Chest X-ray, AP view. Patient: 57 years old, sex M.
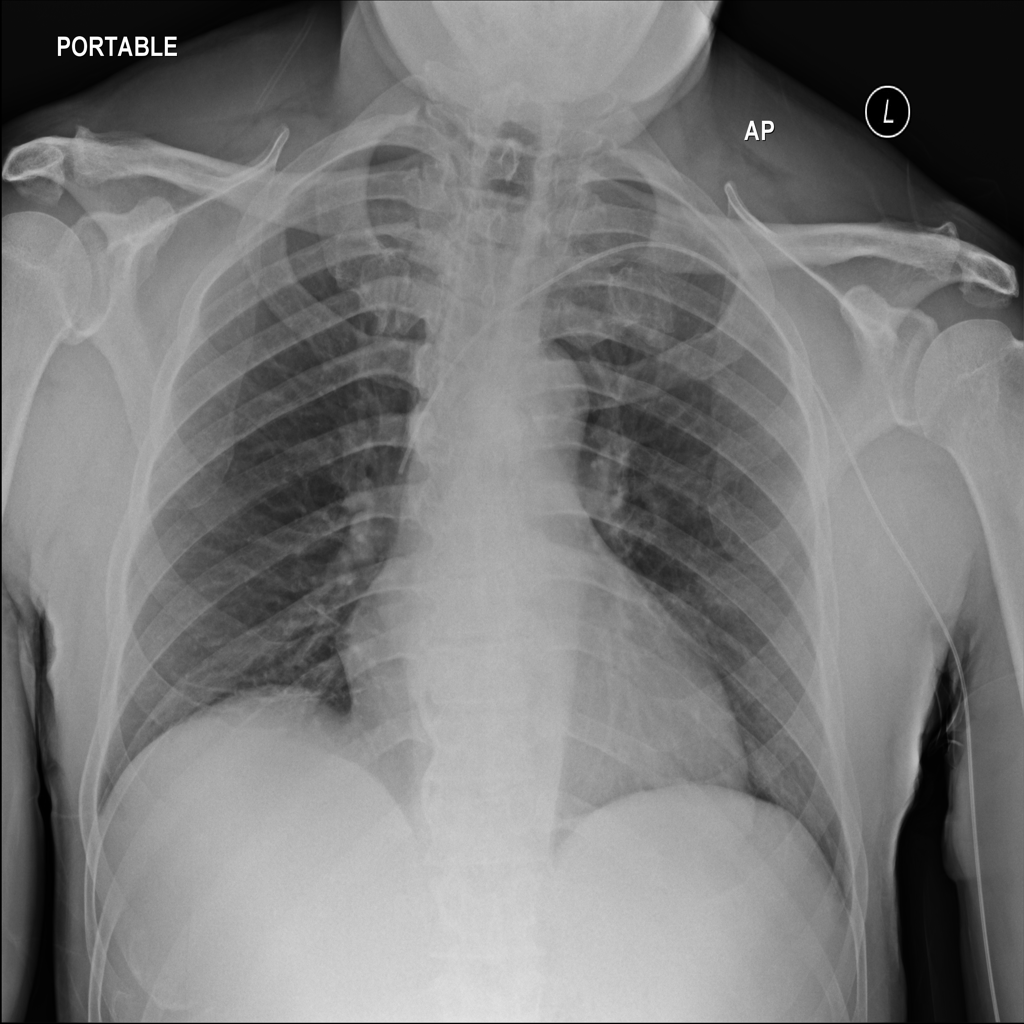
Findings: No Finding